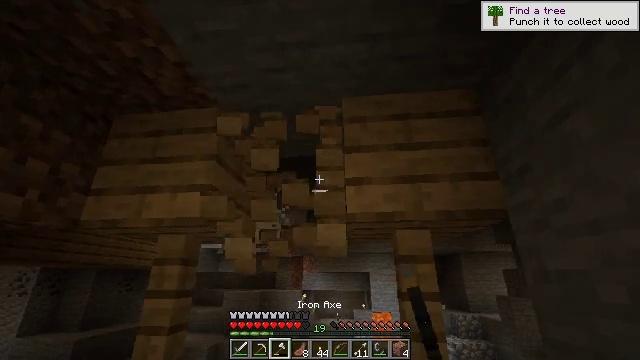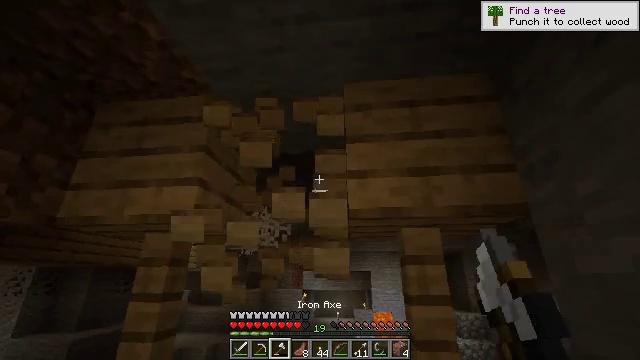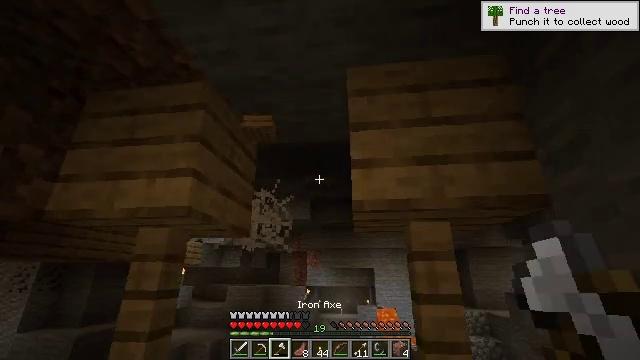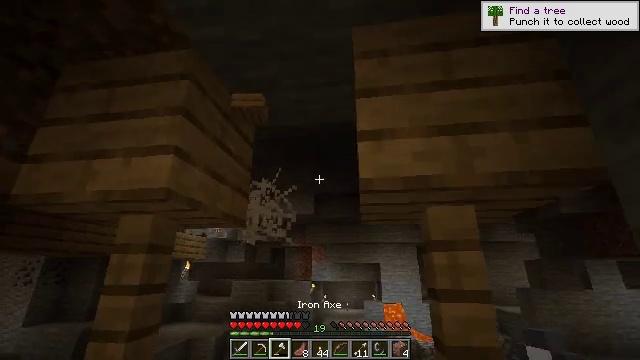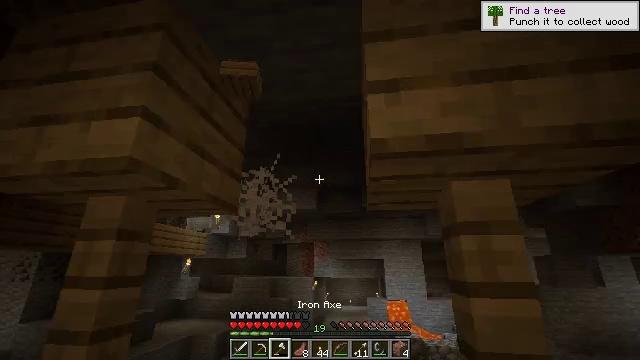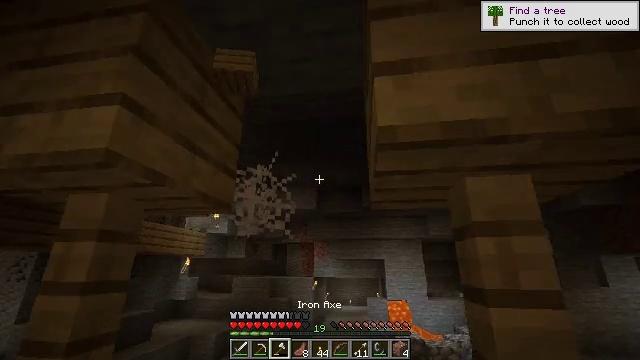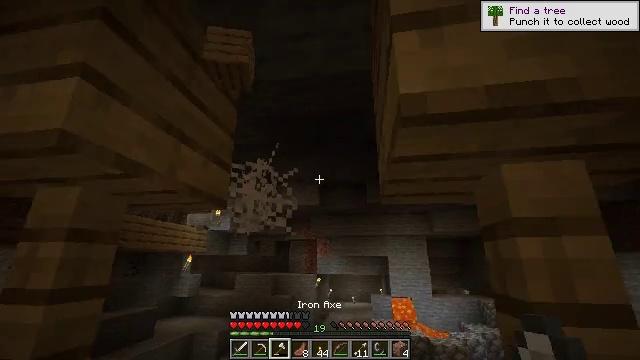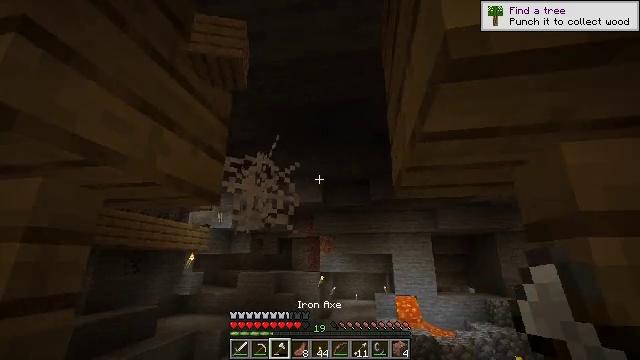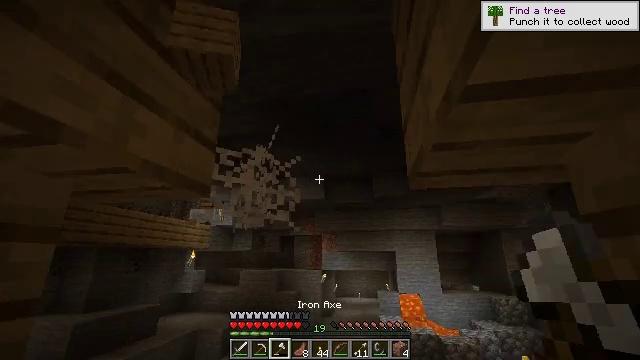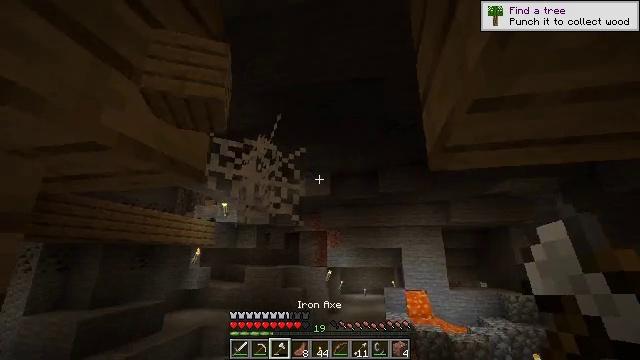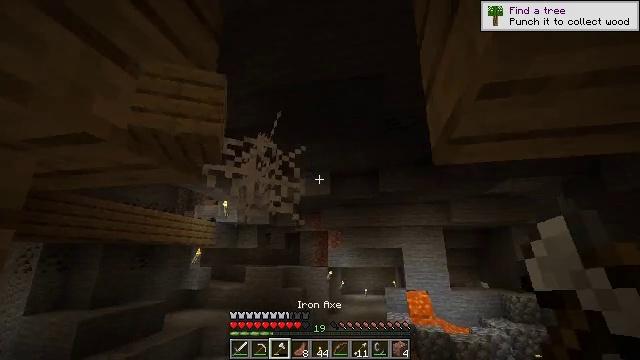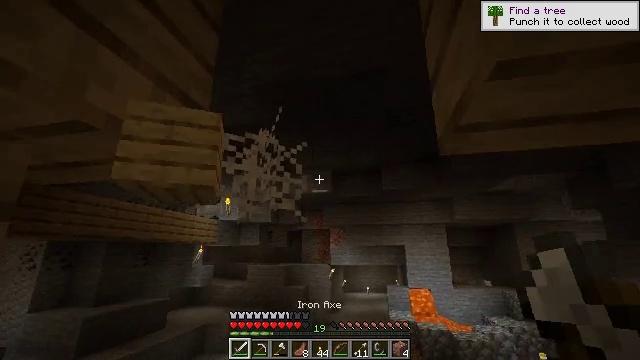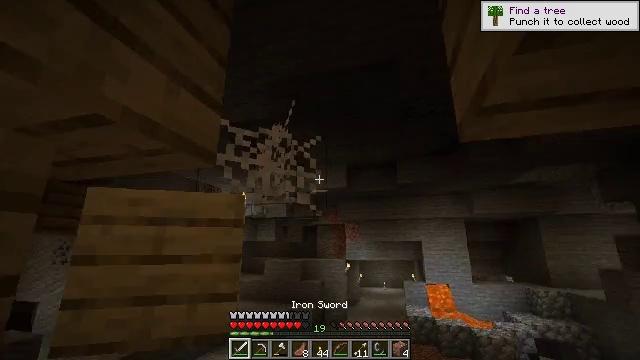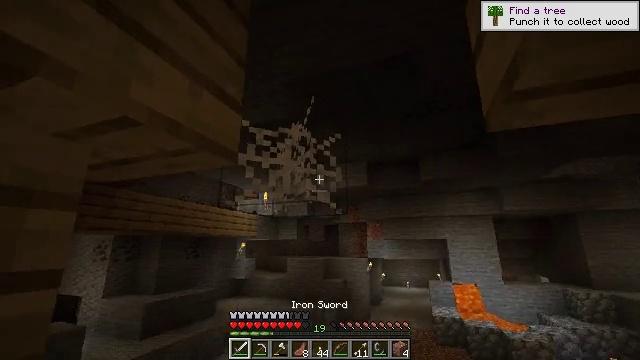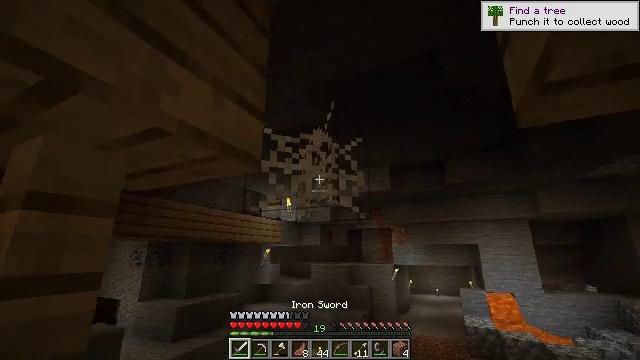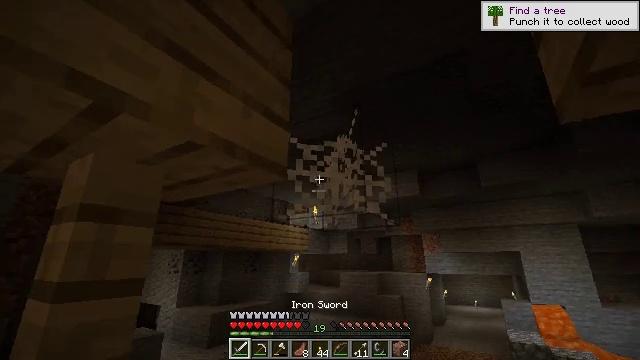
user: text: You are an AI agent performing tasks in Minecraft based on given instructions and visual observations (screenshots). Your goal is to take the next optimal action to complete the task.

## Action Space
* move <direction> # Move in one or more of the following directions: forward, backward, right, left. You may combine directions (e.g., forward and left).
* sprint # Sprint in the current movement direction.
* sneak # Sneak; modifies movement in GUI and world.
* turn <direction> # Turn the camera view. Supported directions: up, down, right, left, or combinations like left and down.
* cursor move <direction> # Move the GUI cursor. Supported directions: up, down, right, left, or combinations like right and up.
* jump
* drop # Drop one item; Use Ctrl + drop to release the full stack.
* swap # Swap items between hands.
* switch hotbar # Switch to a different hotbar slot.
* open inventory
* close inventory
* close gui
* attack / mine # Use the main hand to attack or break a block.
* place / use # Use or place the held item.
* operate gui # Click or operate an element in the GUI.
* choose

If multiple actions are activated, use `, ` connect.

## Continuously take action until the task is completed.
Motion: motion action
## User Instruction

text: Clear out the cobweb from the stronghold.
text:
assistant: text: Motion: move forward
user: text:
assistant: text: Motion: move forward
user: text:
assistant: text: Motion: move forward, turn left and down
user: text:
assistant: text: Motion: move forward
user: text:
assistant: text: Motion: move forward
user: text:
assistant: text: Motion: move forward
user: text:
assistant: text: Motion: move forward
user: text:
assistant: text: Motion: no_op
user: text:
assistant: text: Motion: turn left
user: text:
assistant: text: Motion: no_op
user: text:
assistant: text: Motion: switch to hotbar 1
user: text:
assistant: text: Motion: turn left and down, switch to hotbar 1
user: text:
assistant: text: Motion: turn left, switch to hotbar 1
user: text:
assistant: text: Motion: turn left and up, switch to hotbar 1
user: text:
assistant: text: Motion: turn left and up
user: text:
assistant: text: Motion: turn left and up
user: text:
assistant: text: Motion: attack / mine
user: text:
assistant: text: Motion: attack / mine
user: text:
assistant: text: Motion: attack / mine
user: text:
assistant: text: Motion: turn right, attack / mine
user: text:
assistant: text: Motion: turn right, attack / mine
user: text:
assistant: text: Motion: attack / mine
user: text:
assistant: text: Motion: attack / mine
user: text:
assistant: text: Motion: attack / mine
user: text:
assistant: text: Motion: attack / mine
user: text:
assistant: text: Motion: attack / mine
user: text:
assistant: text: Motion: attack / mine
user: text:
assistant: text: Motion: attack / mine
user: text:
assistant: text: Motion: no_op
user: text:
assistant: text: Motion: no_op